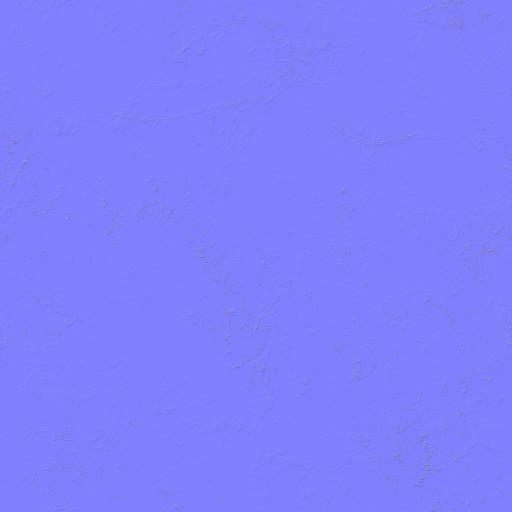
clean grey marble white